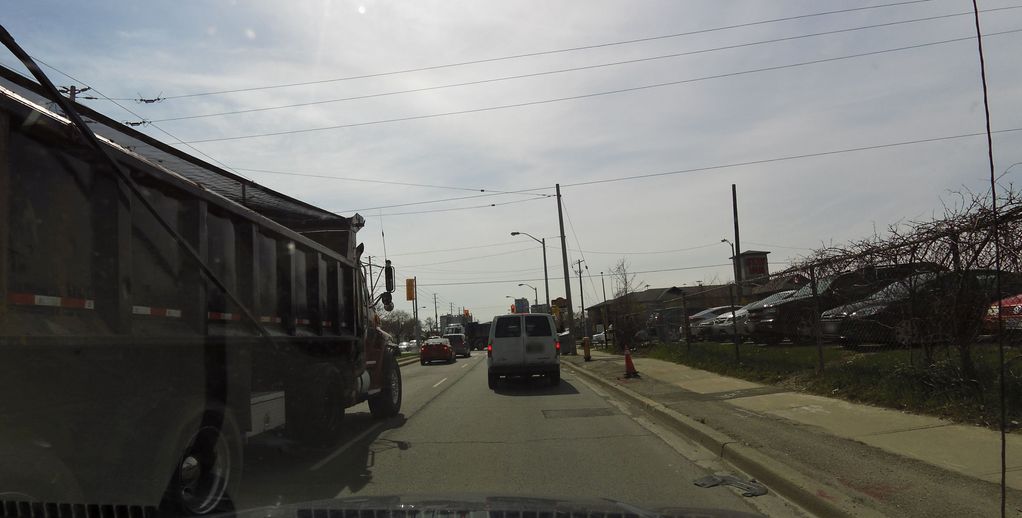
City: toronto